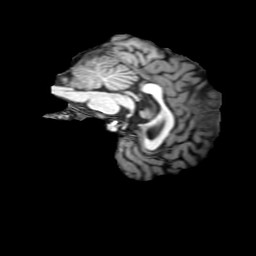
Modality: T1w
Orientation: sagittal
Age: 21
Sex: female
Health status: ill